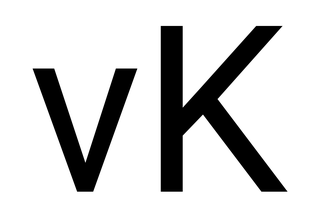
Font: Roboto_Regular